Question: I need help when filtering or checking if either one or more datagridview cell is null or not before saving the data. I have tried several codes but there is always an error. Below is the picture.

Thanks in advance.
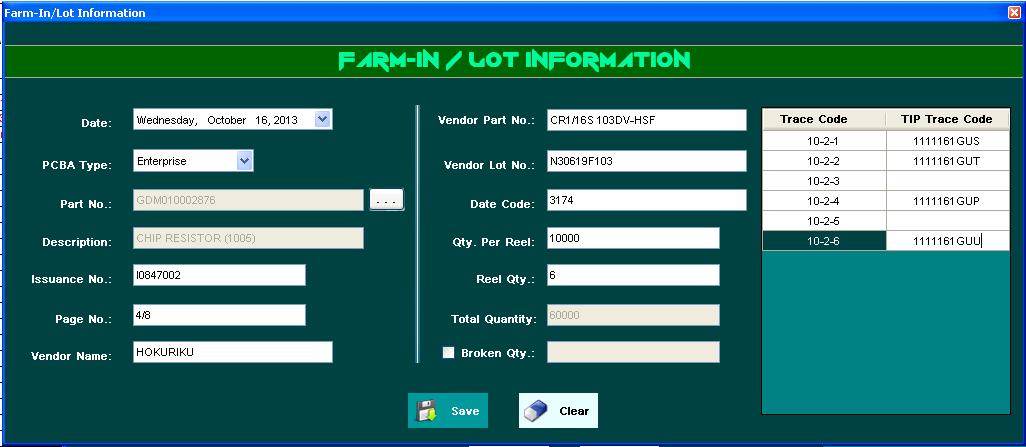
Answer: '''
For Each rw As DataGridViewRow In dataGridView1.Rows
For i As Integer = 0 To rw.Cells.Count - 1
If rw.Cells(i).Value Is Nothing OrElse rw.Cells(i).Value = DBNull.Value OrElse String.IsNullOrWhitespace(rw.Cells(i).Value.ToString()) Then
'empty
End If
Next
Next
'''